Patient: sex M, age 48
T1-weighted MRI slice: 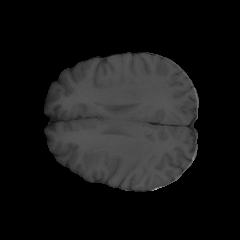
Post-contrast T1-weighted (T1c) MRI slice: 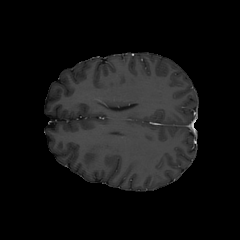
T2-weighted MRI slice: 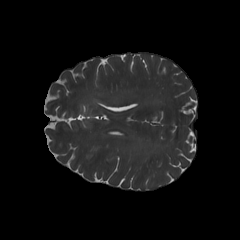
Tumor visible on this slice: yes
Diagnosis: Astrocytoma, IDH-mutant
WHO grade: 3